Field crop: tomato
Growth stage: 1
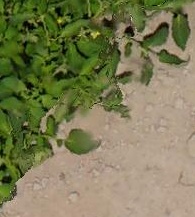
Species: tomato